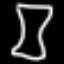
Label: hourglass